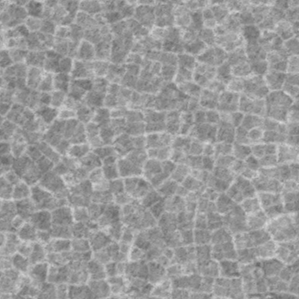
Label: frost